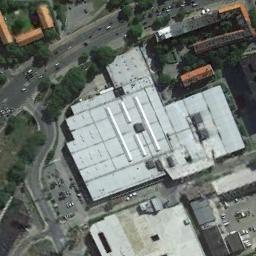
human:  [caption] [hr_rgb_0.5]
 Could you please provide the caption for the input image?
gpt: Many houses of different shapes are in the industrial area .

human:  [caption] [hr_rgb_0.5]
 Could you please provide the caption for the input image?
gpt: There are many factories and roads in an industrial area, There are open spaces and good greenery .

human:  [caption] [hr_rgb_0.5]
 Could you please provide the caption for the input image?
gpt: There is a road next to the industrial area .

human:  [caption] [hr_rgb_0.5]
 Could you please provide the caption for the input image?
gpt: The industrial area has two larger white workshops and two parking lots .

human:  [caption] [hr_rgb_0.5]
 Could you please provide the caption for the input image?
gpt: There are several brown buildings and a white building on the industrial area .